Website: crate-barrel
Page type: account-selection
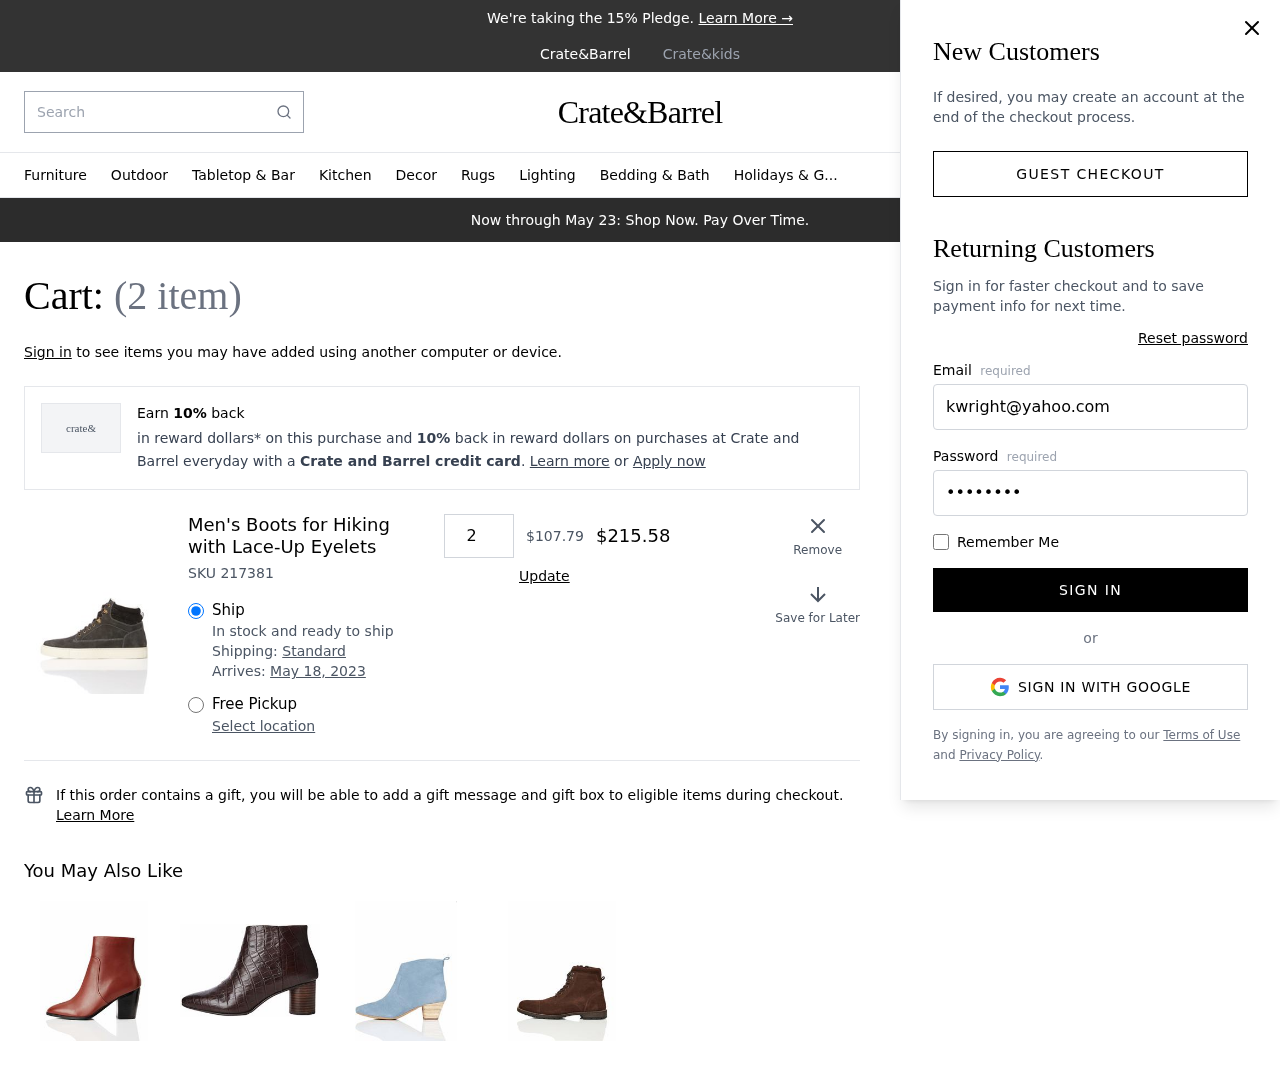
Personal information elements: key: PII_EMAIL
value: kwright@yahoo.com
Product elements: key: PRODUCT1_NAME
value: Men's Boots for Hiking with Lace-Up Eyelets
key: PRODUCT1_PRICE
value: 107.79
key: PRODUCT1_QUANTITY
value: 2
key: PRODUCT1_SKU
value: SKU 217381
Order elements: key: ORDER_NUM_ITEMS
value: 2
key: ORDER_DELIVERY_DATE
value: May 18, 2023
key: ORDER_SUBTOTAL
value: $215.58
Search elements: key: HEADER_SEARCH
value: Search